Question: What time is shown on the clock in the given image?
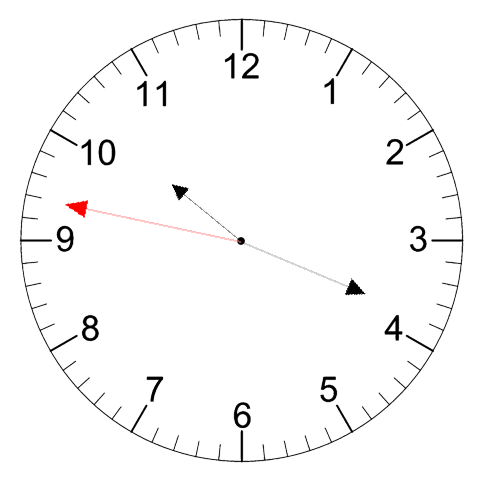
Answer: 10:18:47